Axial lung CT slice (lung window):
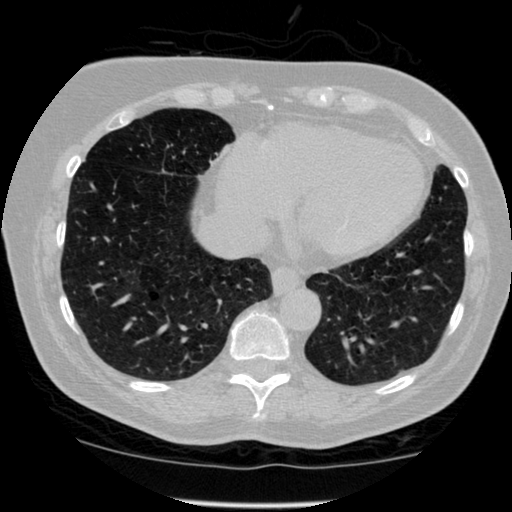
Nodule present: no